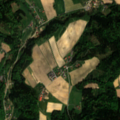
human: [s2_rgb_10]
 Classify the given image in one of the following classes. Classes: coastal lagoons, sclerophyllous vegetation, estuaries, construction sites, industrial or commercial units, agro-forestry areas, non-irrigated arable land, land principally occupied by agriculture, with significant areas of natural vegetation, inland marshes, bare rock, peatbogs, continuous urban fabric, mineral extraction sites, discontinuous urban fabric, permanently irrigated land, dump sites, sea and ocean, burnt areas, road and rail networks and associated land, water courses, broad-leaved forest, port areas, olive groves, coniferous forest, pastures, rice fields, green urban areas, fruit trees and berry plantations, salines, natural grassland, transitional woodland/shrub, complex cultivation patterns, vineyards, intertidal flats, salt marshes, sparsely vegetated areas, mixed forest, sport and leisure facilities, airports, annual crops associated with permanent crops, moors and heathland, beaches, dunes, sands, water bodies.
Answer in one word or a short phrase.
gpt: non-irrigated arable land, complex cultivation patterns, land principally occupied by agriculture, with significant areas of natural vegetation, mixed forest